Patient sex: F
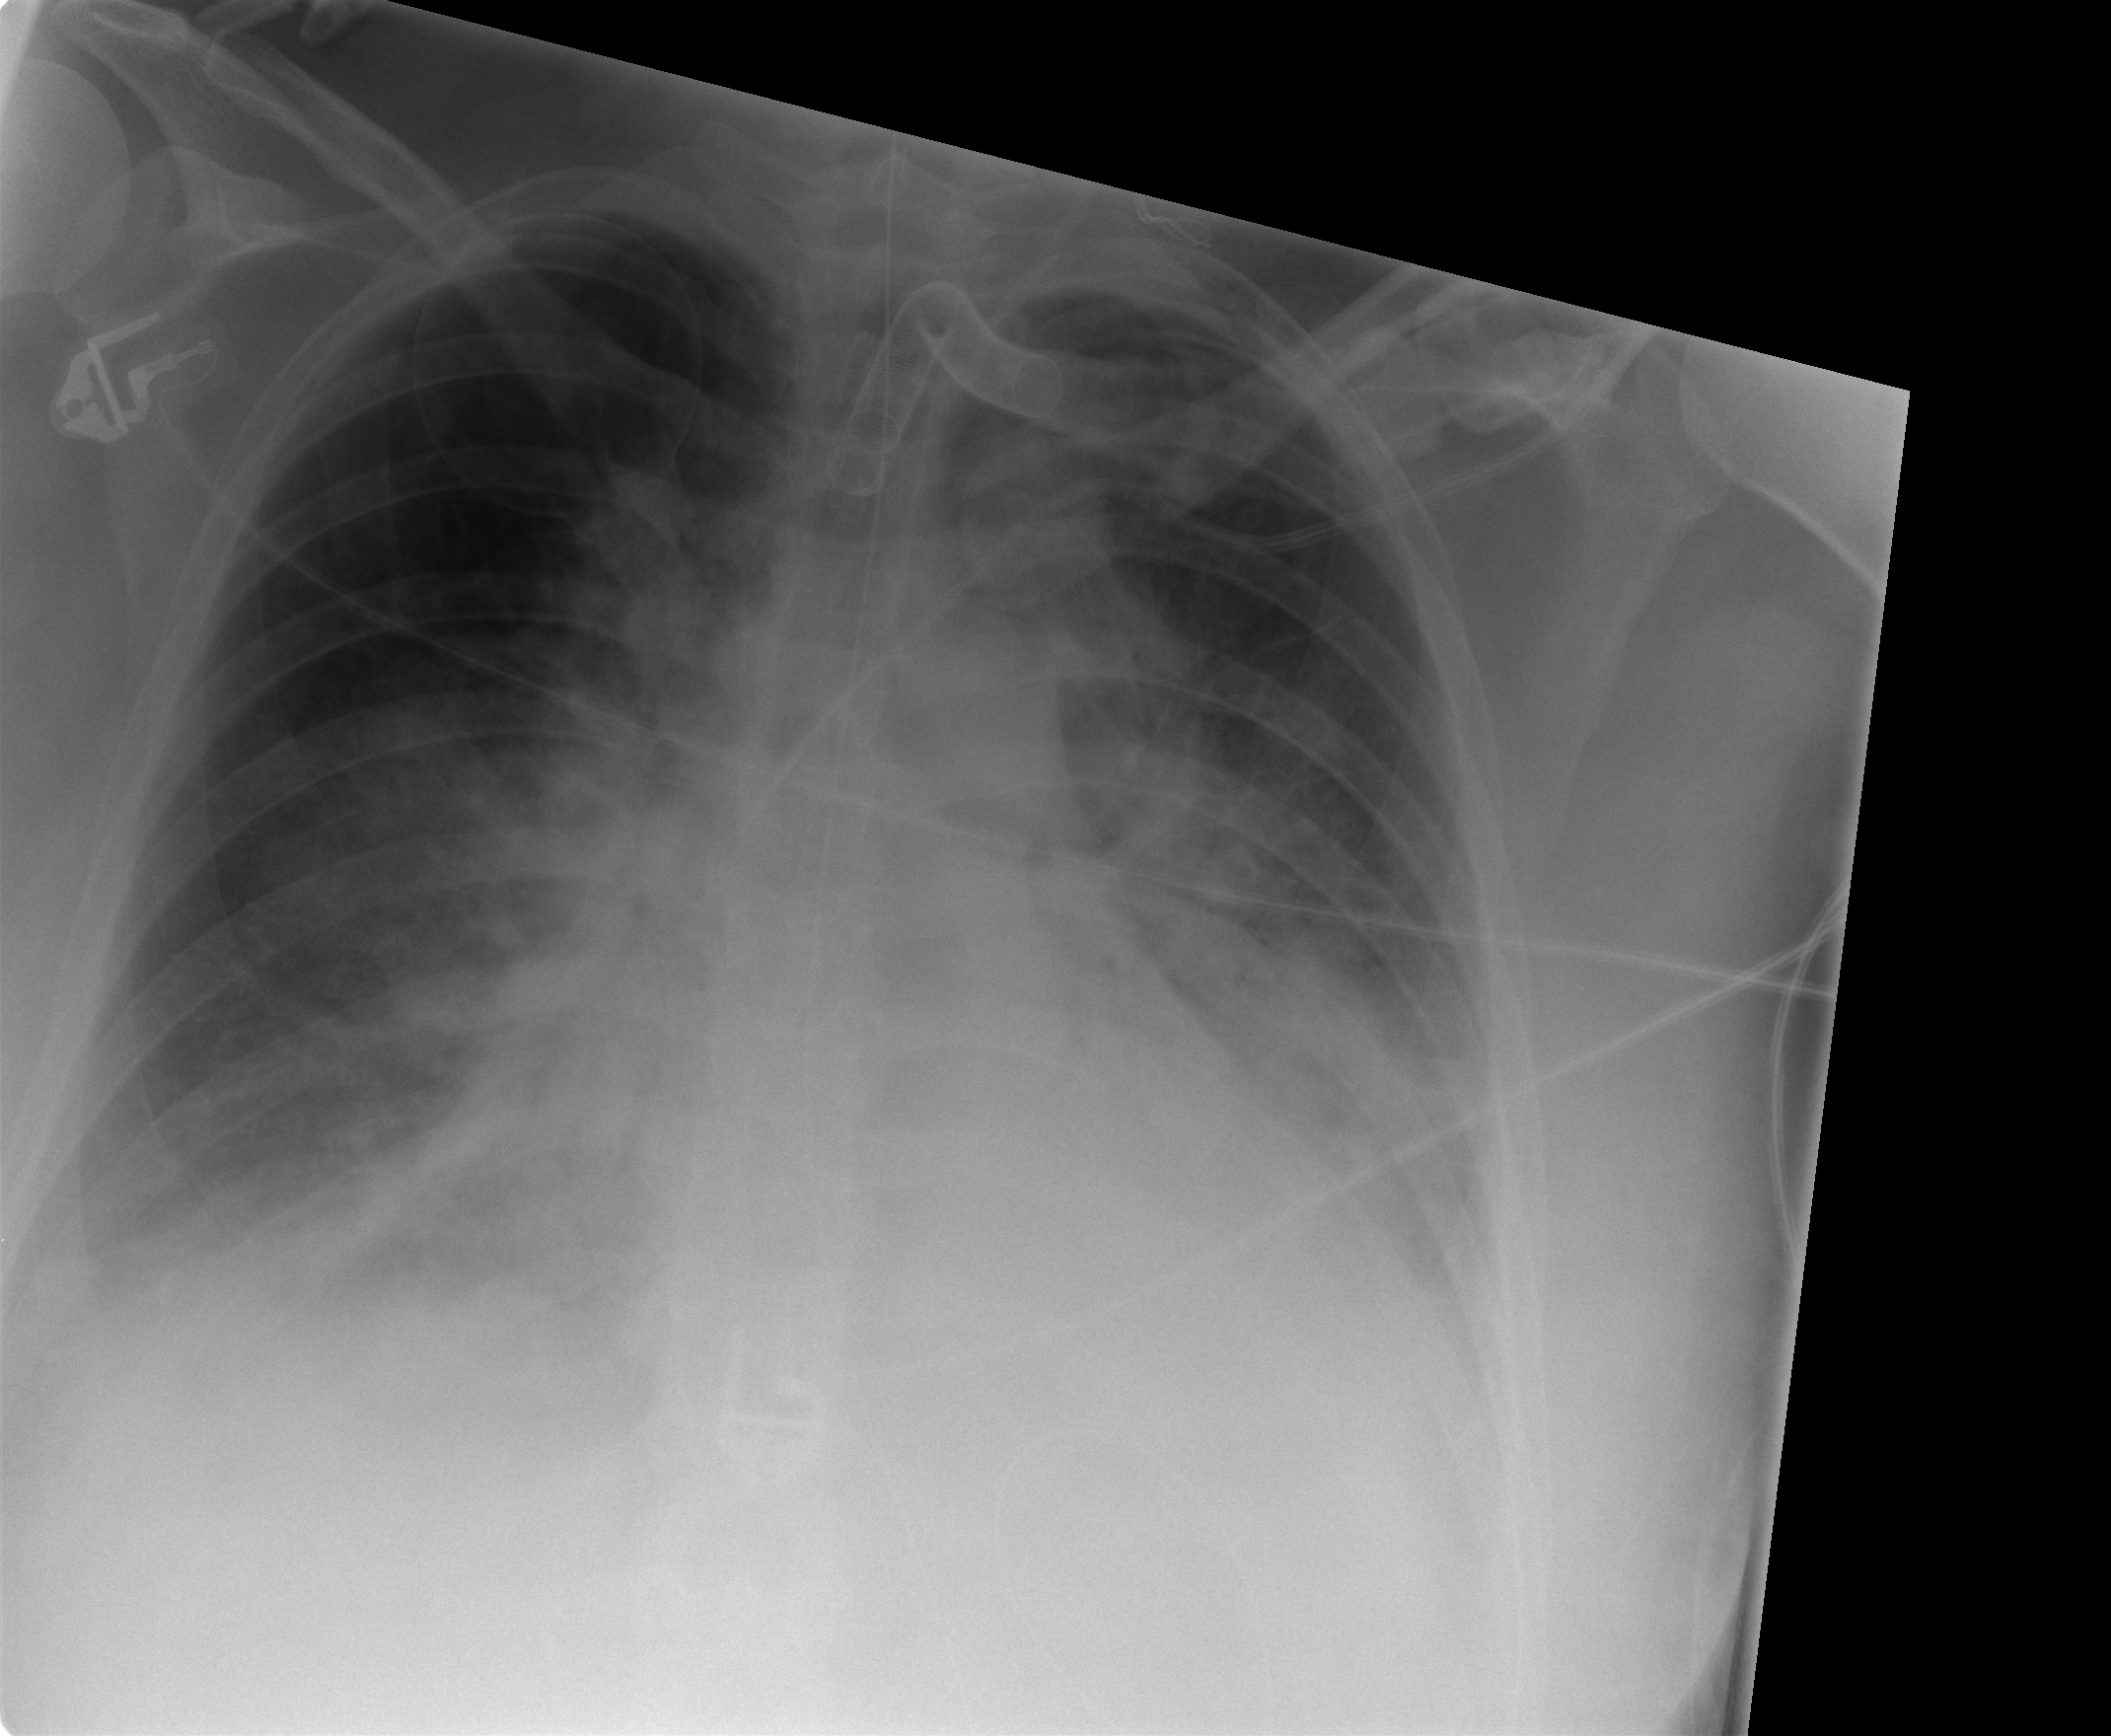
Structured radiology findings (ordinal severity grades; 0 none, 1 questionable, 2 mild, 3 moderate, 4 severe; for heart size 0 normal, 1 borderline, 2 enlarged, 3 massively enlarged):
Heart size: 2
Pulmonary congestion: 3
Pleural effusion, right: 2
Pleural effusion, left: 2
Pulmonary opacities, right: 1
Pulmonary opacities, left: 0
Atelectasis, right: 2
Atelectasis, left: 2